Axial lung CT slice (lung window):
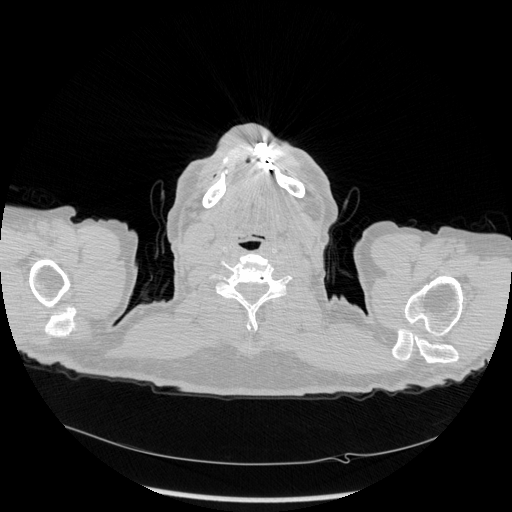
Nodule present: no